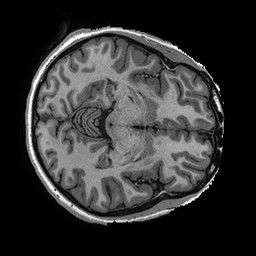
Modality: T1w
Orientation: axial
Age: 32
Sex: female
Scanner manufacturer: ge
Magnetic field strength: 3 T
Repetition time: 0.006952 s
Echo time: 0.00292 s